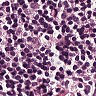
Metastatic tissue present: yes